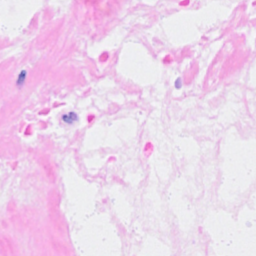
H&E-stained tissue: Breast